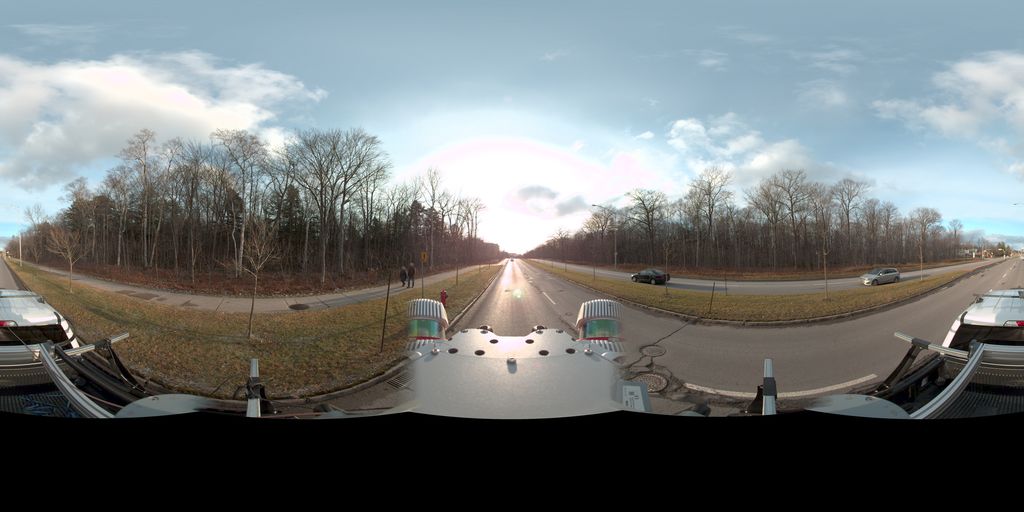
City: quebec_city